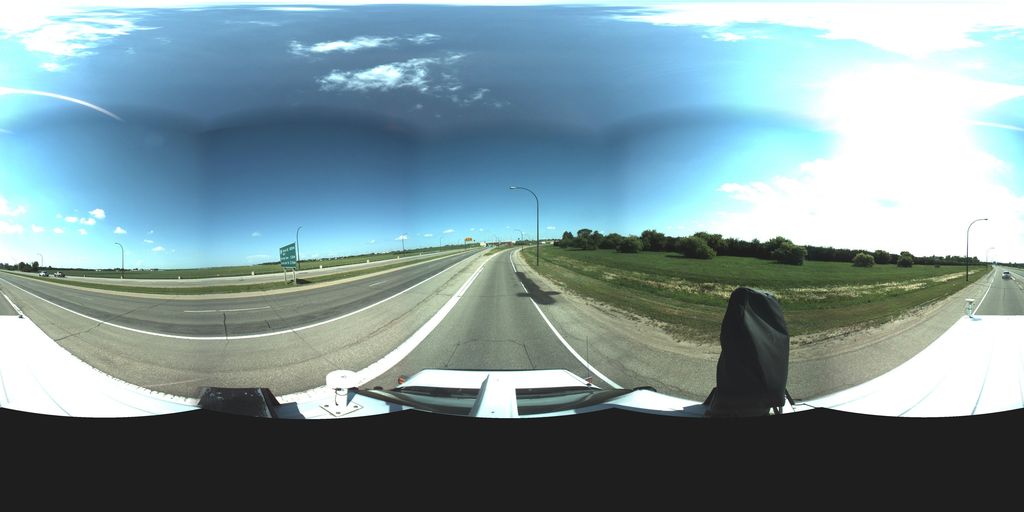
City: saskatoon